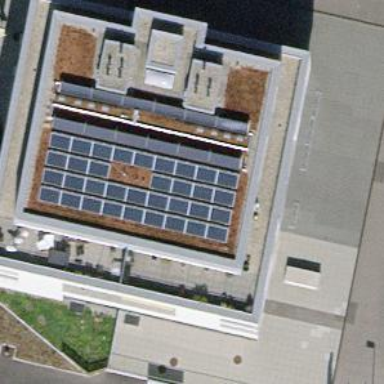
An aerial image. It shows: Solar photovoltaic panel generator installed on the roof.